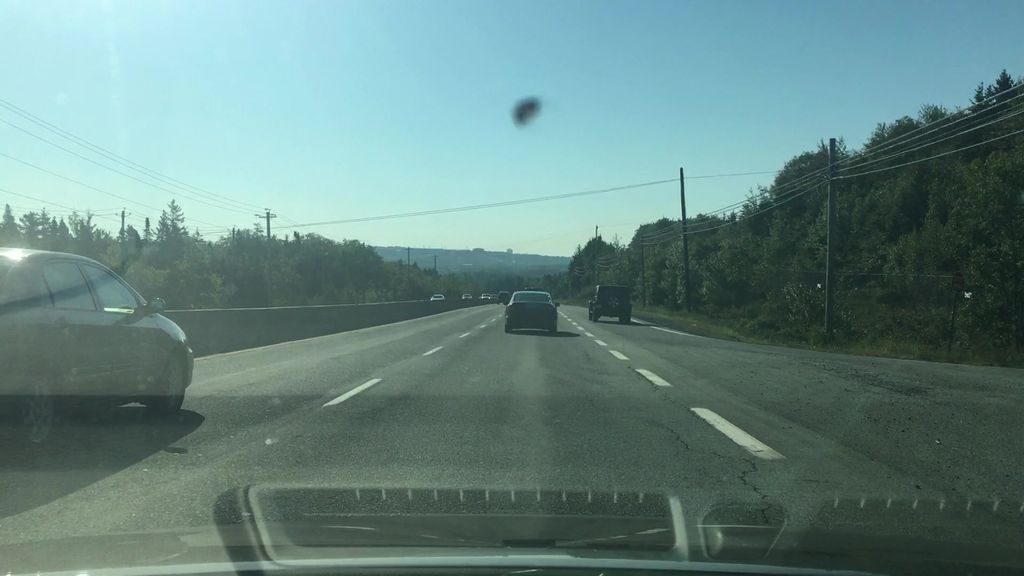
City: halifax